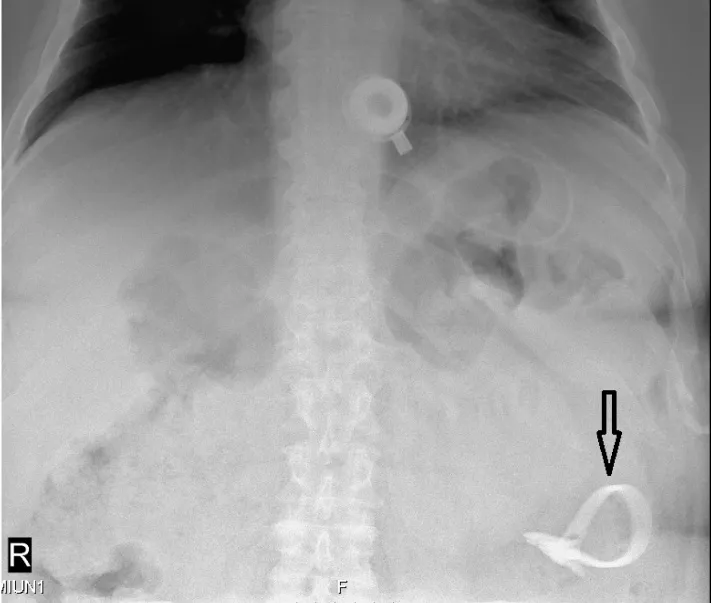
Plain abdominal X-ray showing gastric band localized to the left lower quadrant (arrow).
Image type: radiology (x_ray)